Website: macys
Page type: customer-info-address
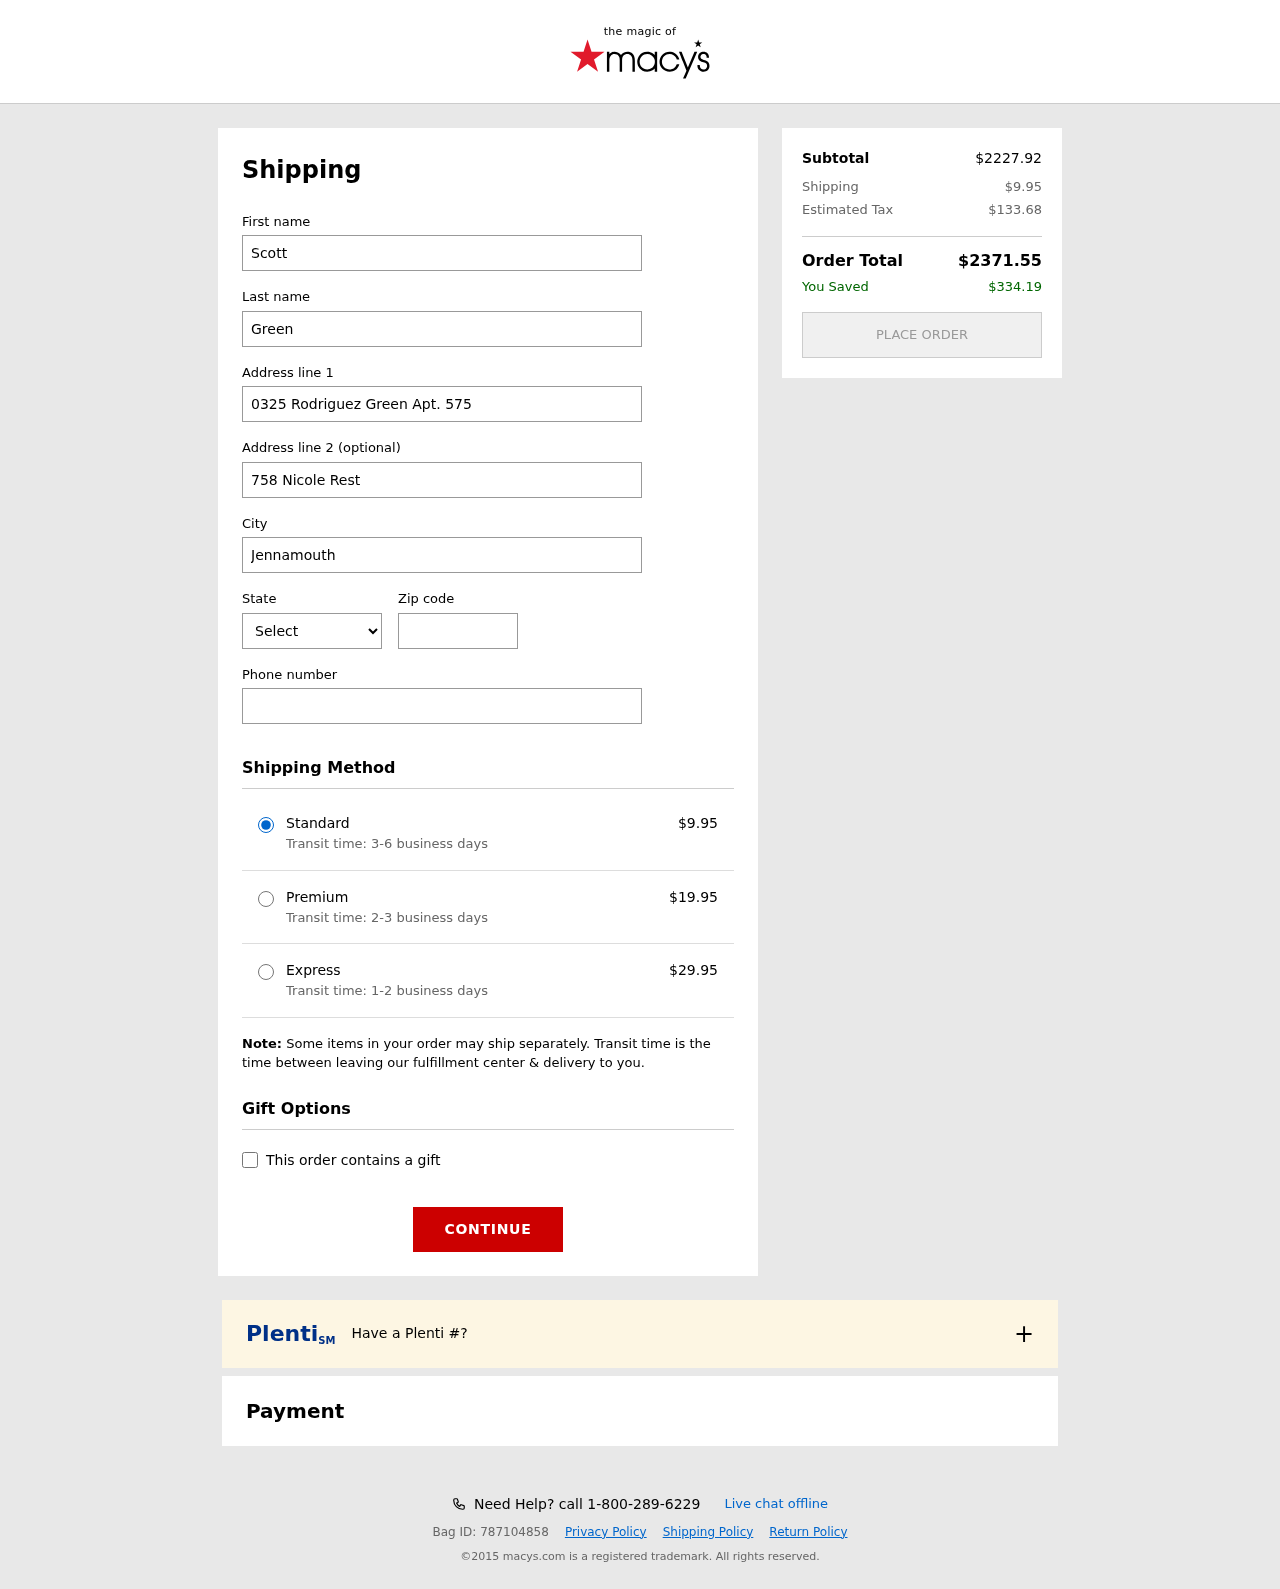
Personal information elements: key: PII_CITY
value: Jennamouth
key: PII_FIRSTNAME
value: Scott
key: PII_LASTNAME
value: Green
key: PII_PHONE
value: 9155485003
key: PII_POSTCODE
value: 51715
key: PII_STATE_ABBR
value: PA
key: PII_STREET
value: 0325 Rodriguez Green Apt. 575
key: PII_STREET2
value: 758 Nicole Rest
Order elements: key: ORDER_SHIPPING_COST
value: $9.95
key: ORDER_SHIPPING_COST_PREMIUM
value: $19.95
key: ORDER_SHIPPING_COST_EXPRESS
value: $29.95
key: ORDER_SUBTOTAL
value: $2227.92
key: ORDER_TAX
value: $133.68
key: ORDER_TOTAL
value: $2371.55
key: ORDER_SAVINGS
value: $334.19